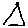
Label: triangle